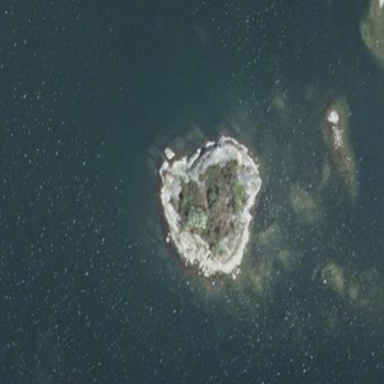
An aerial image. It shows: Islet along the natural coastline.